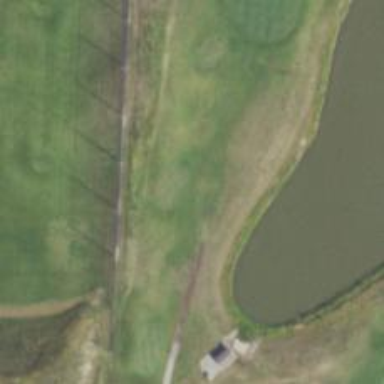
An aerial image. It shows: Path for both roads and golfers.